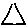
Label: triangle